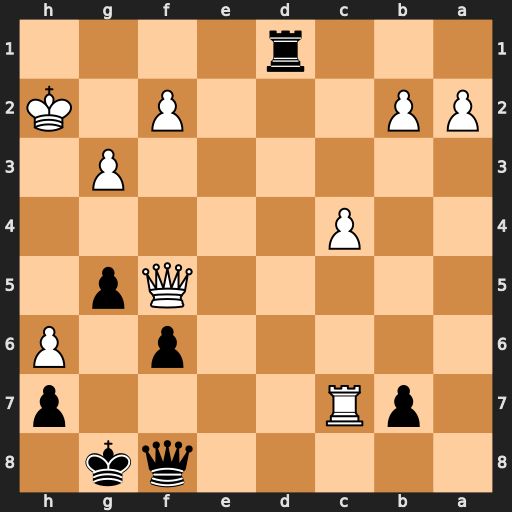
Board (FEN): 5qk1/1pR4p/5p1P/5Qp1/2P5/6P1/PP3P1K/3r4
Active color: b
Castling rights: -
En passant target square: -
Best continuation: Qxh6+ Qh3 Rh1+ Kxh1 Qxh3+